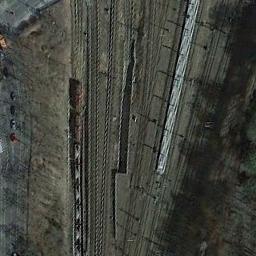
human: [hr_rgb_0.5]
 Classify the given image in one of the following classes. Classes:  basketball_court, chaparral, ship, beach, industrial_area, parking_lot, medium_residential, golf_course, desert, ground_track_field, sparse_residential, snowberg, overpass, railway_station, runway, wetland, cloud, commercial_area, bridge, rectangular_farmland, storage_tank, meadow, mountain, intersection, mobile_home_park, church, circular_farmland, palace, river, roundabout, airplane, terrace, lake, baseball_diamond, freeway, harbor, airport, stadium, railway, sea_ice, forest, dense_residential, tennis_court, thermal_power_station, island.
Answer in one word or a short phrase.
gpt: railway